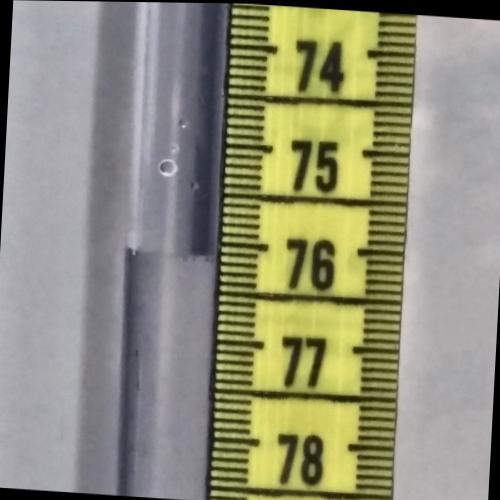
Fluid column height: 76.1 cm